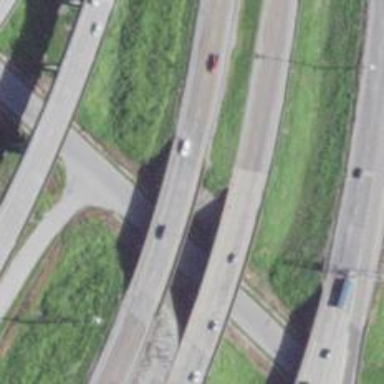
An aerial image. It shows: Bridge over motorway.